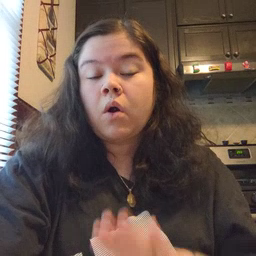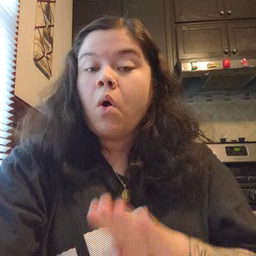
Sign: open